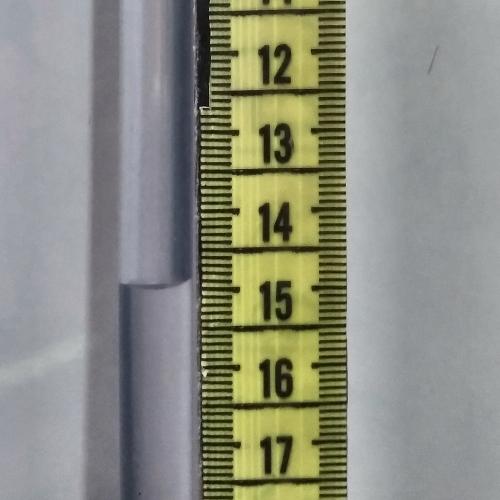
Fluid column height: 14.9 cm